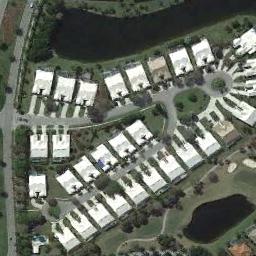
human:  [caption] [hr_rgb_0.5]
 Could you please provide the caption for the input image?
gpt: A dense residential area with lots of white houses arranged neatly is surrounded by some lakes .

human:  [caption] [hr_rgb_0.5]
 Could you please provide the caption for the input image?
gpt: The dense residential is on the grass next to some trees and lakes .

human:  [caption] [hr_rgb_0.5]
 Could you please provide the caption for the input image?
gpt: Most of the houses in the residential area are red .

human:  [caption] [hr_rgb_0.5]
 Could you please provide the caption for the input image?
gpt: There are many roads and neatly arranged houses and trees and large lawns in densely populated areas .

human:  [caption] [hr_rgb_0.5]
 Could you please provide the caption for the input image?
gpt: There are many white buildings arranged neatly on dense residential area .